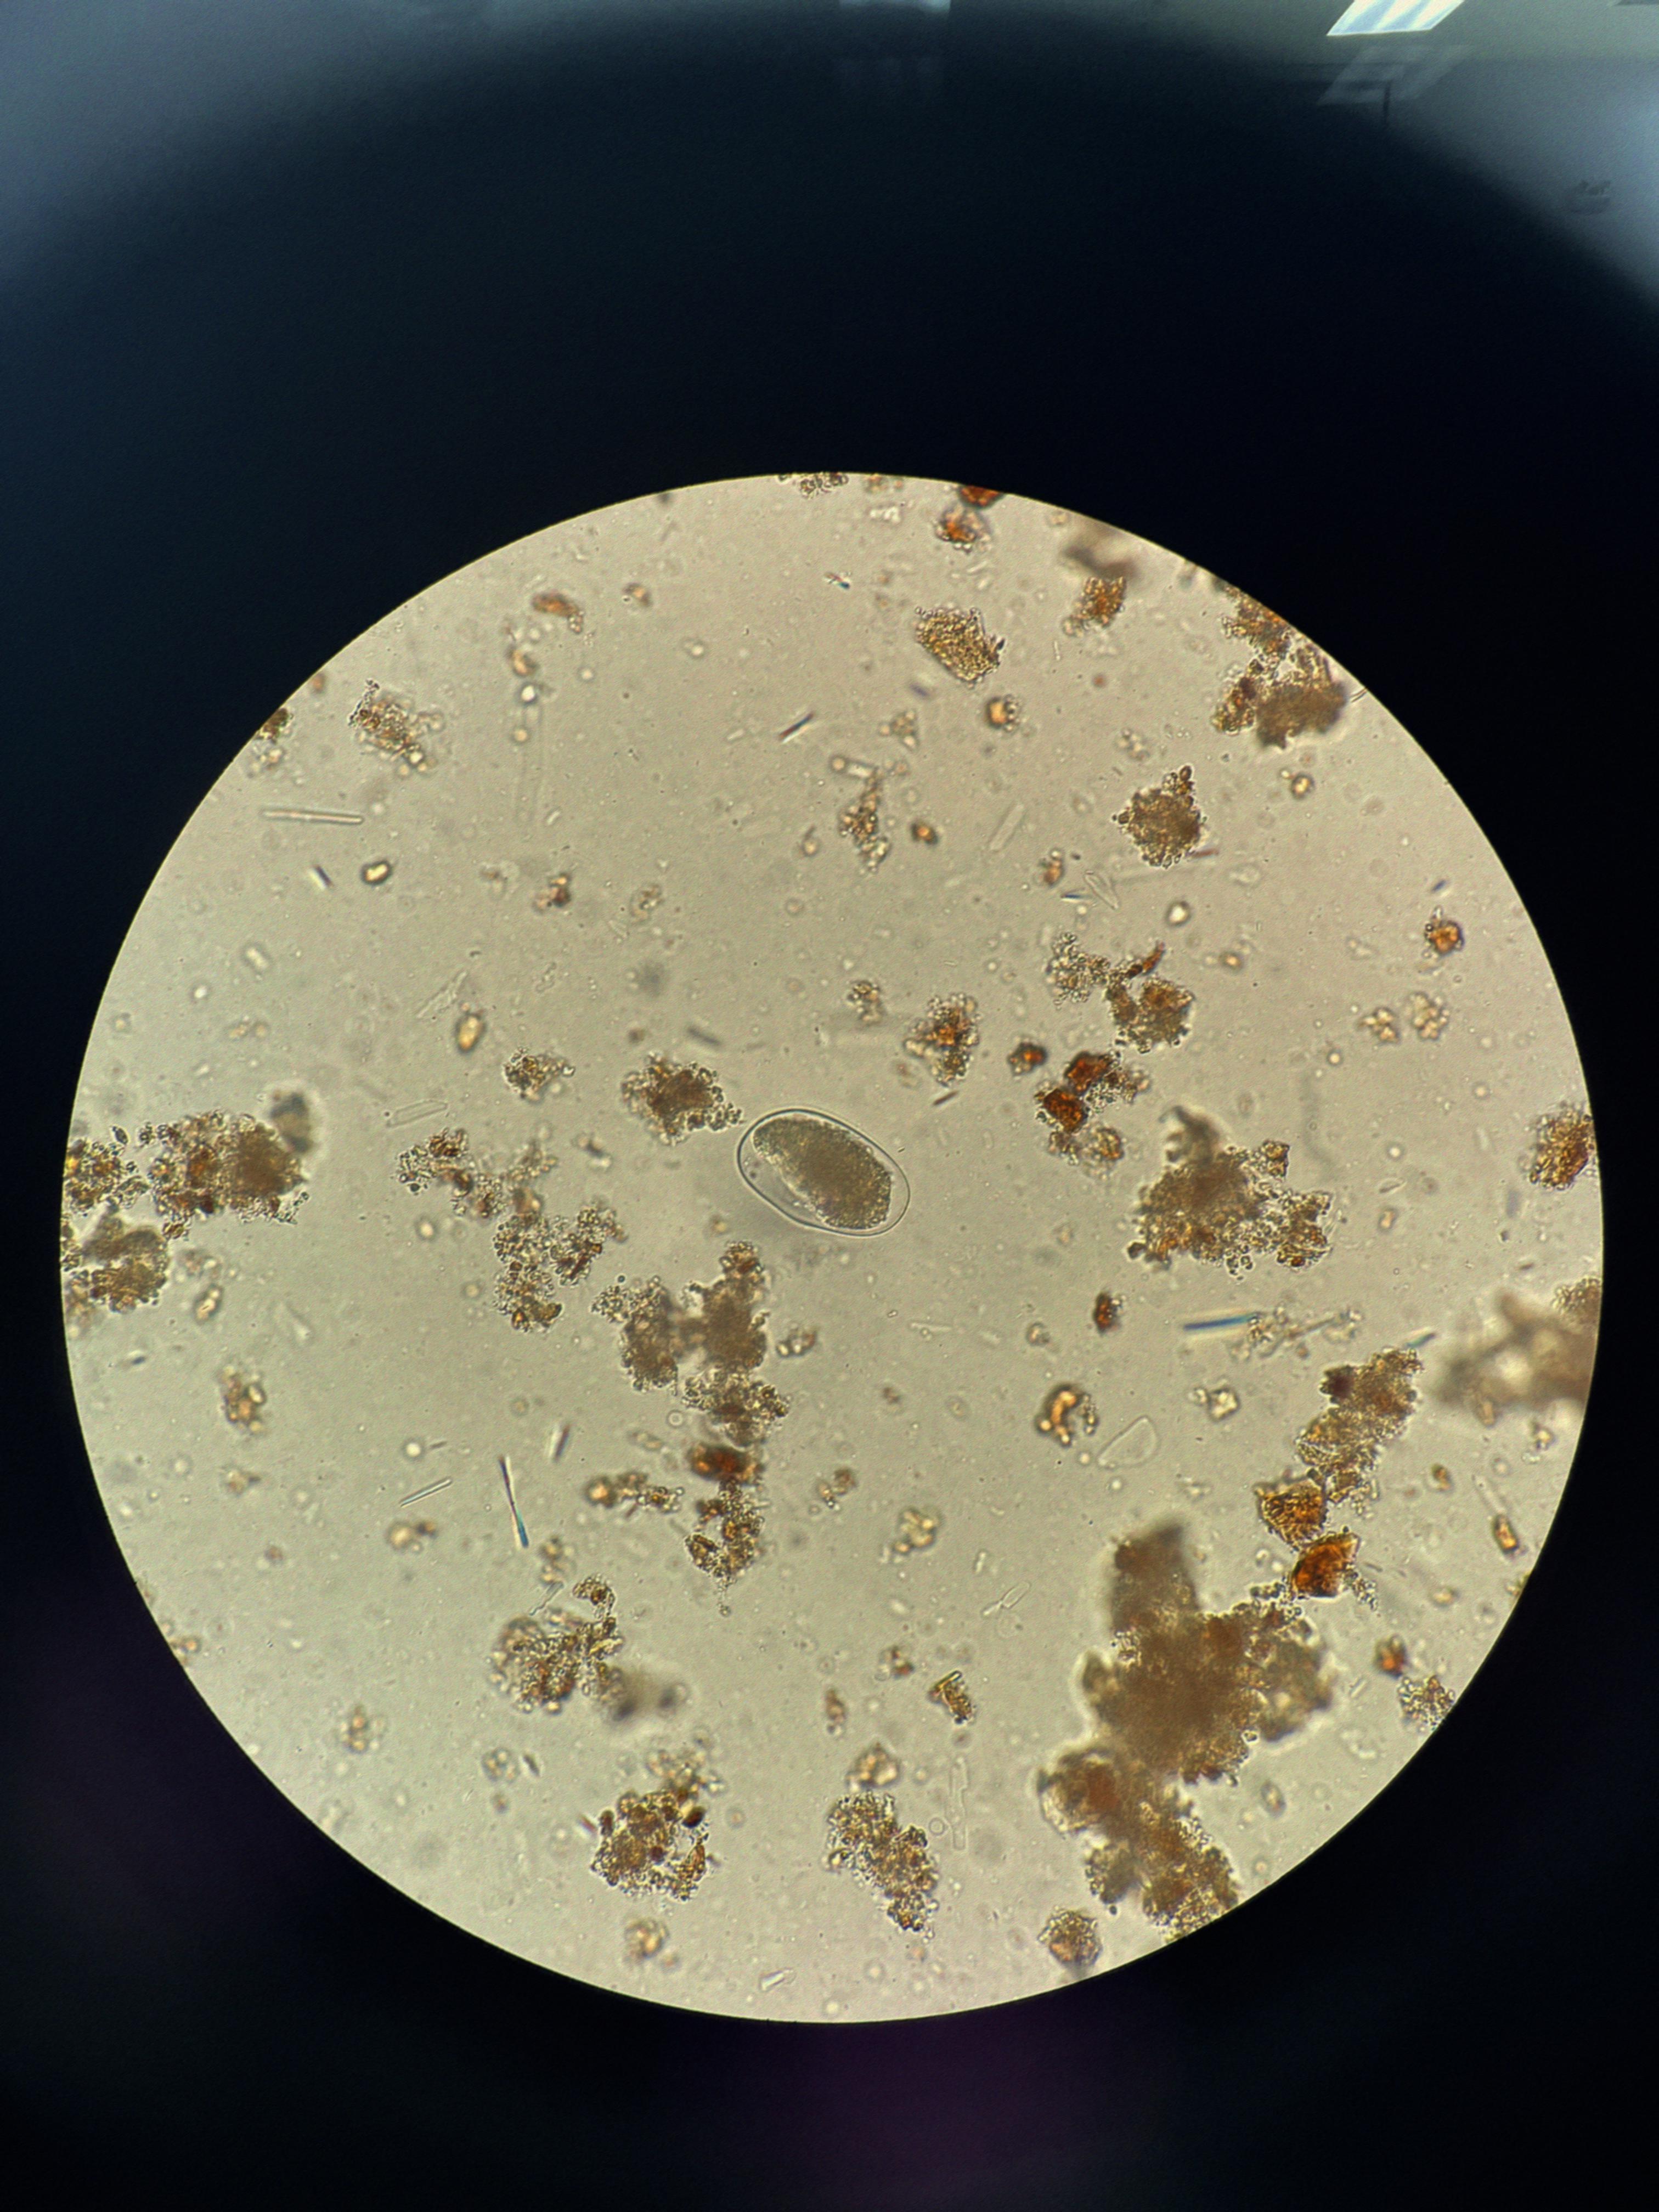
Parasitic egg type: Hookworm egg